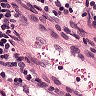
Metastatic tissue present: no